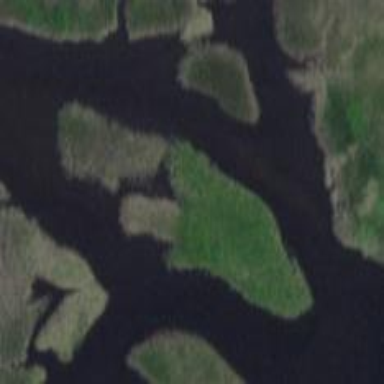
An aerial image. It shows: Marshy wetland area.